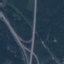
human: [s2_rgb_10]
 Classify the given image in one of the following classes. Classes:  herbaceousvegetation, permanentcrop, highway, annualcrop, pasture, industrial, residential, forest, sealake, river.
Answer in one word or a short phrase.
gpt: Highway